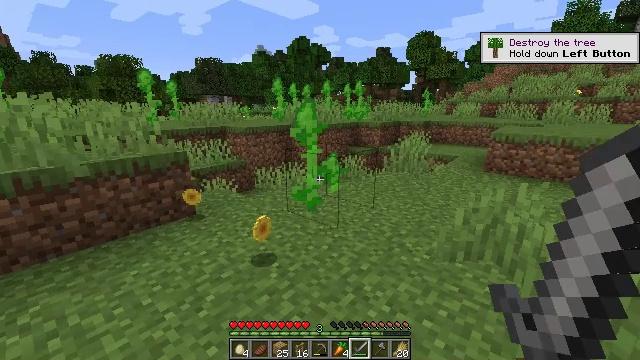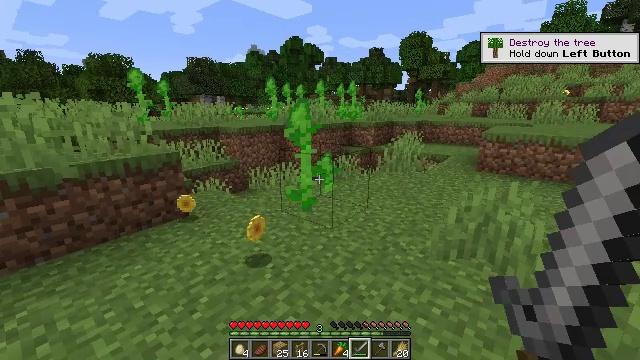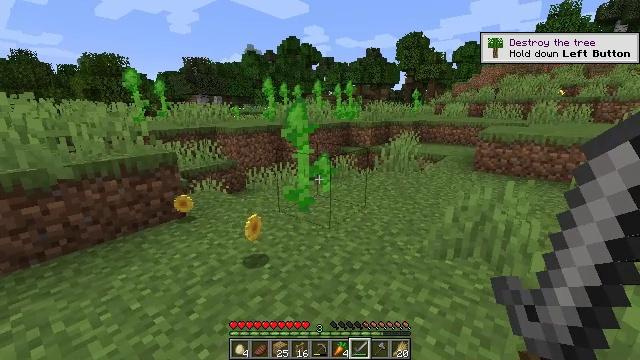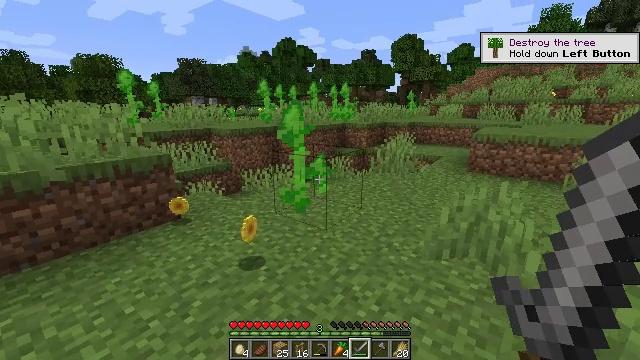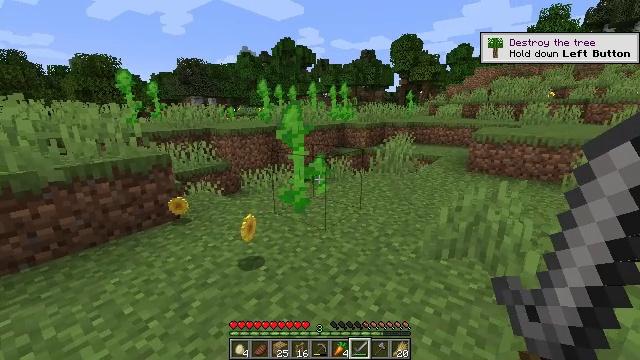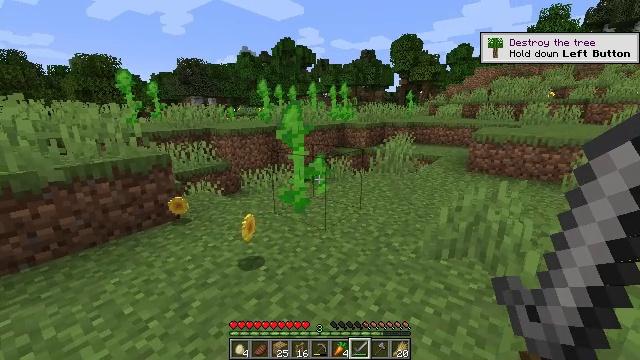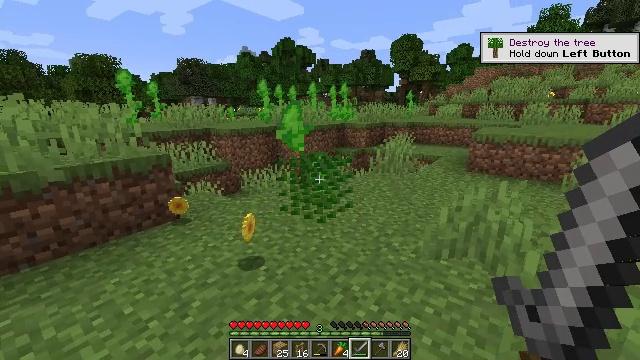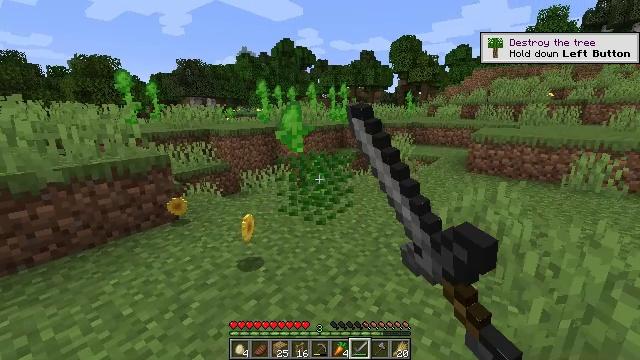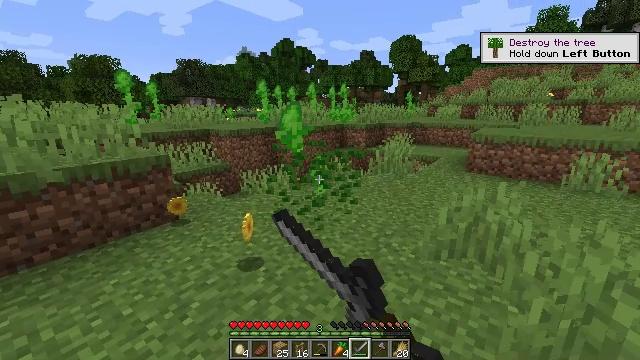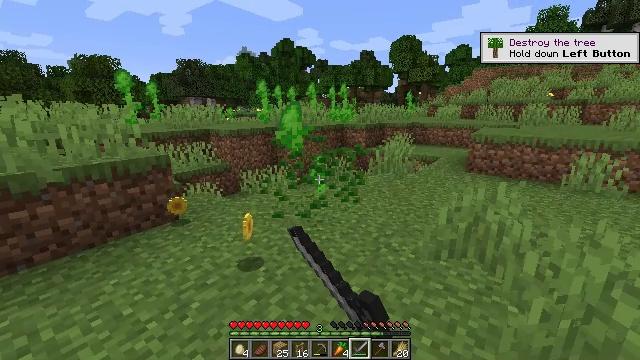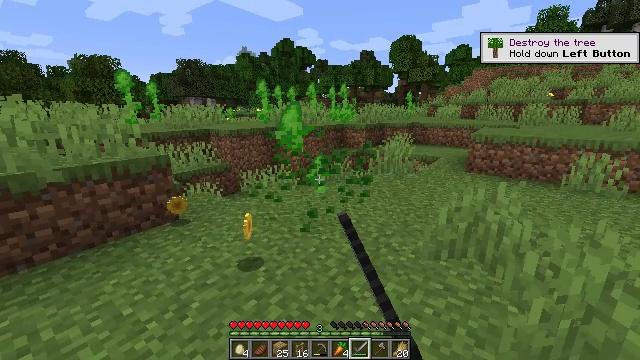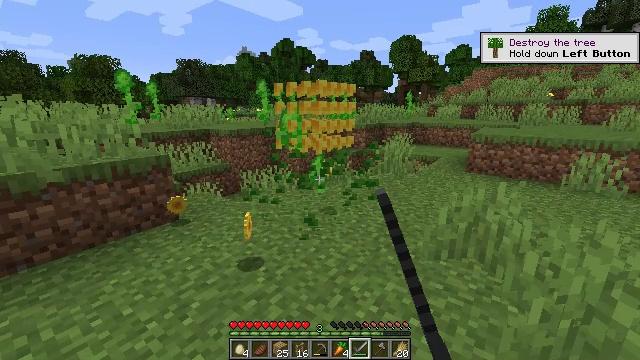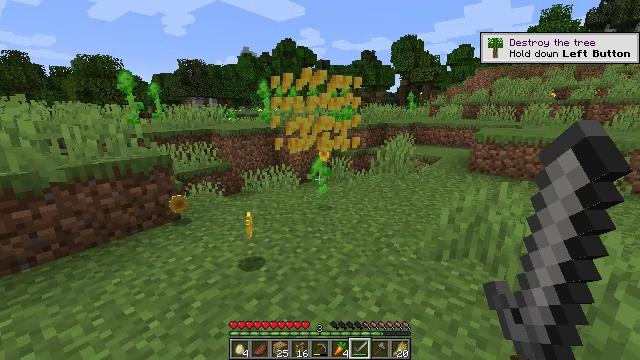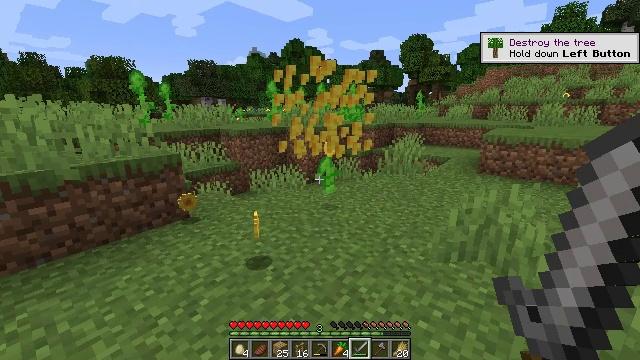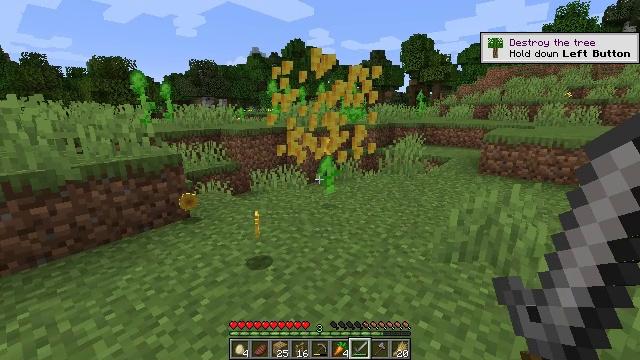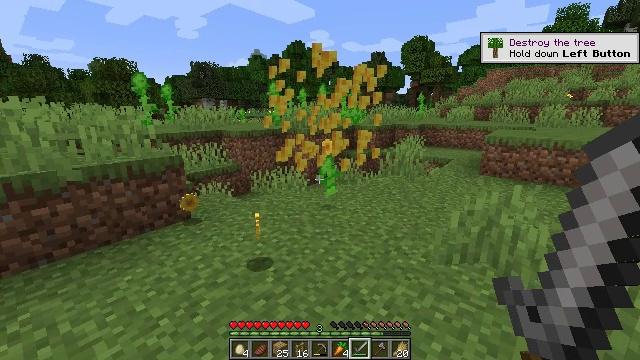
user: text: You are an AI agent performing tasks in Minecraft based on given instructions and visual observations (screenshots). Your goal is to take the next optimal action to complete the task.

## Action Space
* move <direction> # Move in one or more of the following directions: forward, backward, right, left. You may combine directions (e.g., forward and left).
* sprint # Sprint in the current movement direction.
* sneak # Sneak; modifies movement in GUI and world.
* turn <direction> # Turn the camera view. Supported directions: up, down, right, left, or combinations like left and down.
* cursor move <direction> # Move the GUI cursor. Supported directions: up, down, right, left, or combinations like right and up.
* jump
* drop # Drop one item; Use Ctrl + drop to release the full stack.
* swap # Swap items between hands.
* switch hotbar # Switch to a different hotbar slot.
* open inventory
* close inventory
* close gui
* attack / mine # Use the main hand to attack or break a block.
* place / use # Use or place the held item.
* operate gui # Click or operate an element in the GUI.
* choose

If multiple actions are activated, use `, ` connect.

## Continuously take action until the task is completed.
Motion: motion action
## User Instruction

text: Collect sunflower from the field.
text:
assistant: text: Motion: turn right
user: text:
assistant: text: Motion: no_op
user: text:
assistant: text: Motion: no_op
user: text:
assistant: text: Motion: no_op
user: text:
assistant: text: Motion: no_op
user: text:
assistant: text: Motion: attack / mine
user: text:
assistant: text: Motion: attack / mine
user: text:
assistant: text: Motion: no_op
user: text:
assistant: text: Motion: no_op
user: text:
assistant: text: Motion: no_op
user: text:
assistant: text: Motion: no_op
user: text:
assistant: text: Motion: no_op
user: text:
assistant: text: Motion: turn left
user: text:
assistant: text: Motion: no_op
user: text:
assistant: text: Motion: no_op
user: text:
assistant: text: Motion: turn up
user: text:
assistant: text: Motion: turn up
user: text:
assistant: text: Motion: no_op
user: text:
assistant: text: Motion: no_op
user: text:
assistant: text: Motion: turn left
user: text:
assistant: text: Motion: turn left and down
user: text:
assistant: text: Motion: turn left and down
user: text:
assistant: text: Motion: turn left and down
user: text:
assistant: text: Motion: turn left
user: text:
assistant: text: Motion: no_op
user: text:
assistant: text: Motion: no_op
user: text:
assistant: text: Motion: no_op
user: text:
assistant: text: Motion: no_op
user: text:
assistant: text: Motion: no_op
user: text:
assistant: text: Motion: no_op